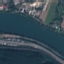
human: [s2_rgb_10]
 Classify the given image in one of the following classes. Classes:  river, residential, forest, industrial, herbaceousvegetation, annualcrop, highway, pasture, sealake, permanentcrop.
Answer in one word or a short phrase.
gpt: River